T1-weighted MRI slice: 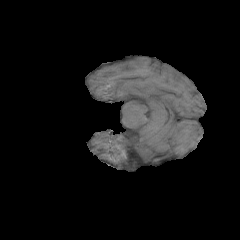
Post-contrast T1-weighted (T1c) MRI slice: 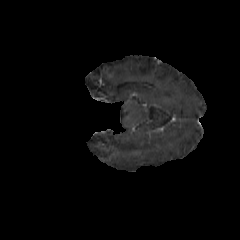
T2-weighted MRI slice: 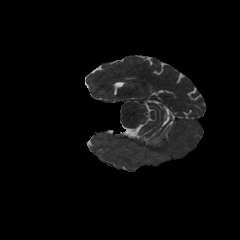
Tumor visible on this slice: no